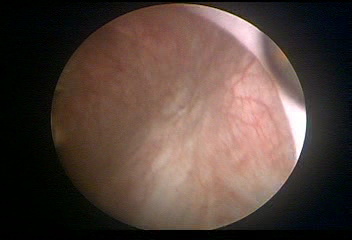
Modality: WLC
Class: Normal mucosa
Bladder cancer association: No